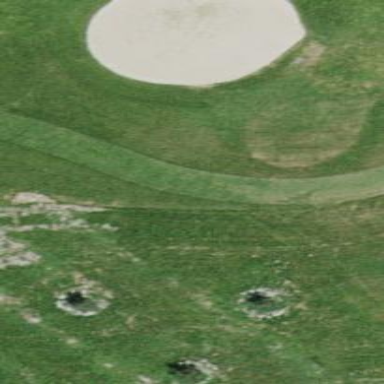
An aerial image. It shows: Sandy area is golf bunker.